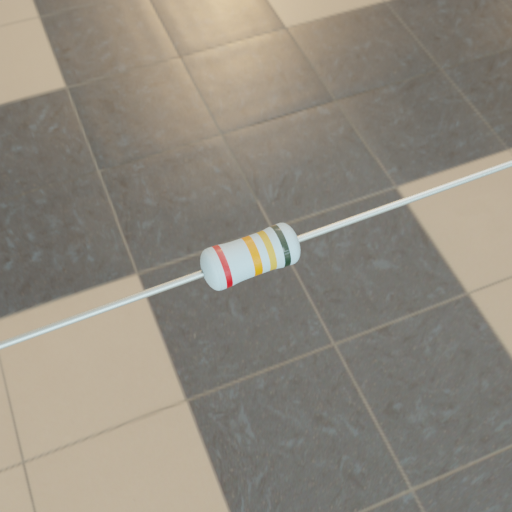
Resistor colour bands (in order): red, orange, gold, black